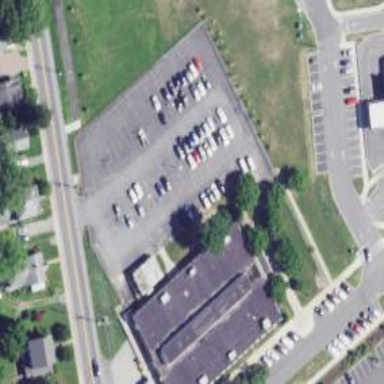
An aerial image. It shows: Parking space.